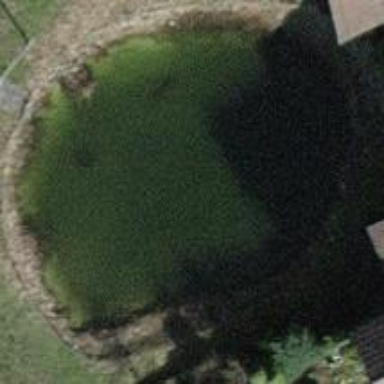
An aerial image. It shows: Serene pond surrounded by nature.